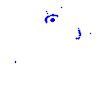
Particle: kaon